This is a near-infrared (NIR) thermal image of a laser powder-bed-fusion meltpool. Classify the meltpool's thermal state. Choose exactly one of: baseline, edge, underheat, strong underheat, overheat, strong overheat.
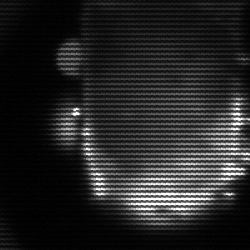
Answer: baseline